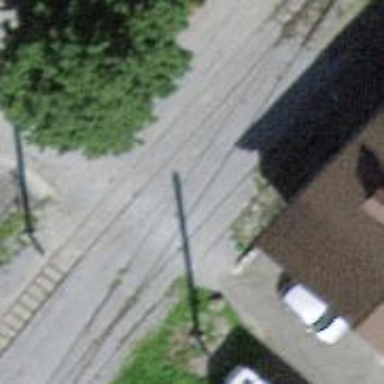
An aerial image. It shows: Narrow-gauge railway service yard with 1 track. The railway is electrified with contact line.